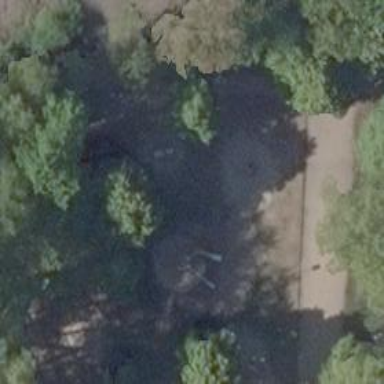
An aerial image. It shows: Playground area for leisure land.